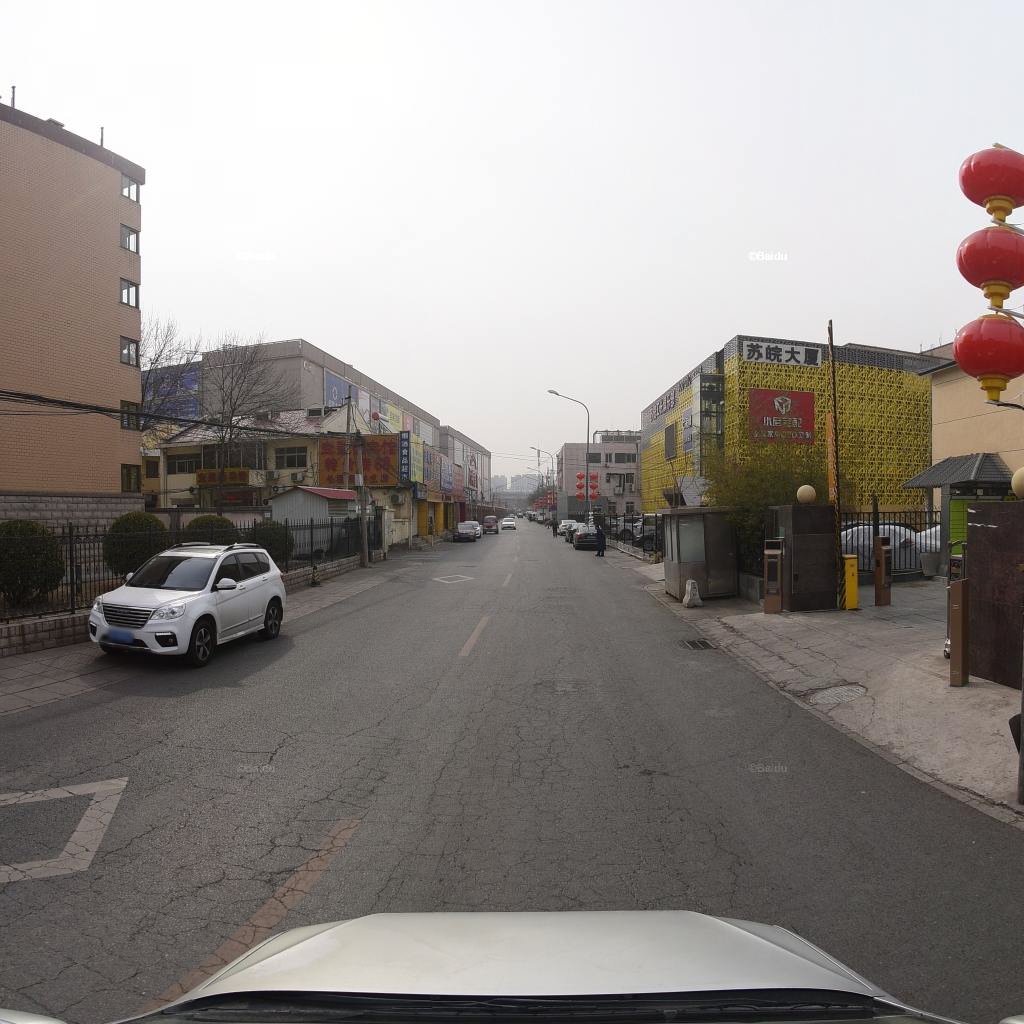
Region: Fengtai
Road damage annotations: manhole cover, alligator crack